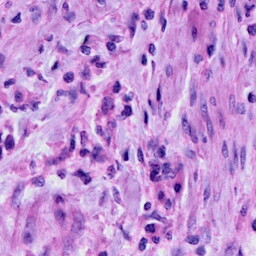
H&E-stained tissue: Cervix